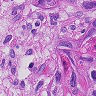
Metastatic tissue present: yes